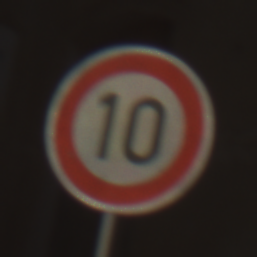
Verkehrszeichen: Geschwindigkeit10
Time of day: Midday
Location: Outdoor (Urban)
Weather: Clear
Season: NotSpecified
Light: Natural